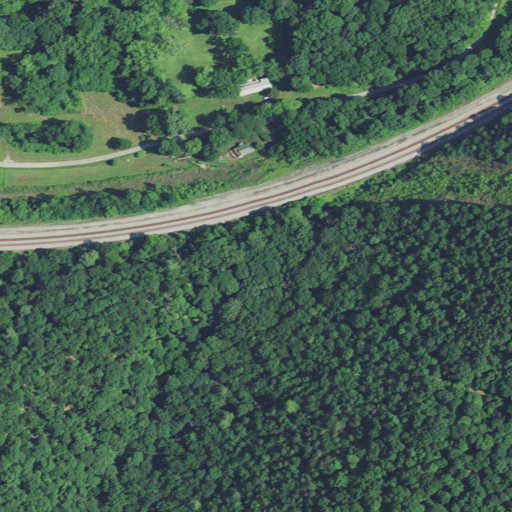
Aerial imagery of valley in West Virginia named Macks Hollow containing deciduous forest, mixed forest, open development, pasture, low intensity development, and open water